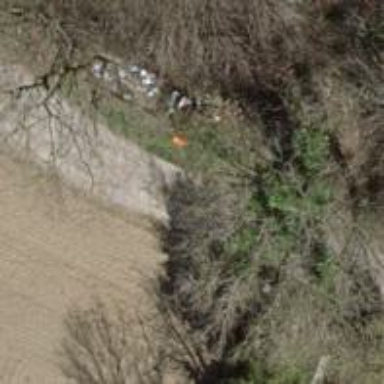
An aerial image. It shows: View of pole with roofed pipeline marker.